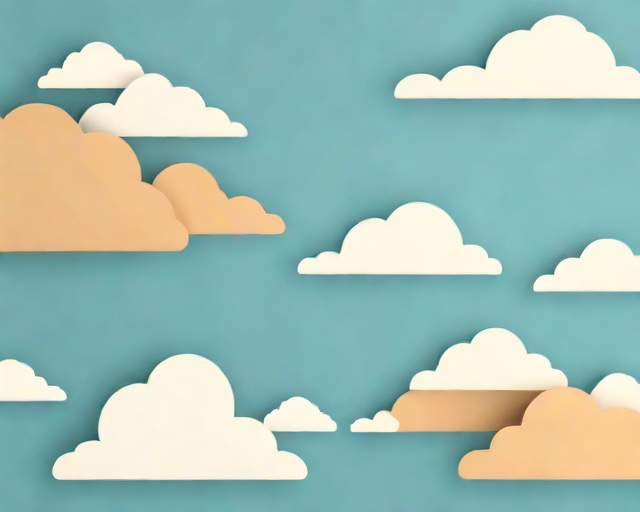
Category: Sympathy